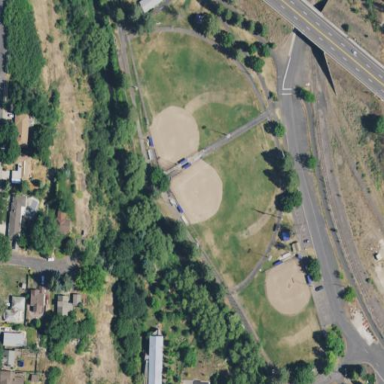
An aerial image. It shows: Baseball pitch for leisure land activities.